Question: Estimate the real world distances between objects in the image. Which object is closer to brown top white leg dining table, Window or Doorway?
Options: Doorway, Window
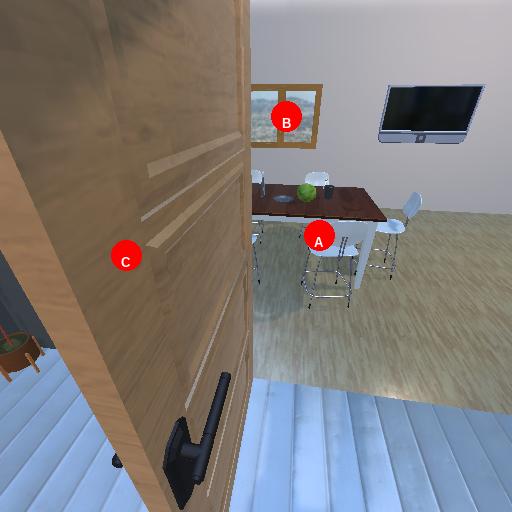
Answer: Doorway